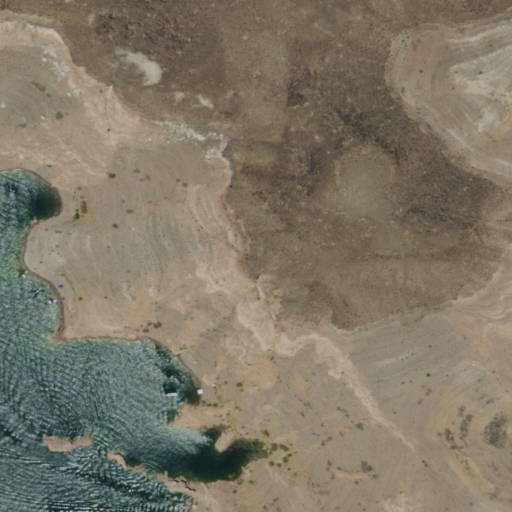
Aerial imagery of island in Nevada named Black Island containing grassland, shrub, open water, and herbaceous wetlands